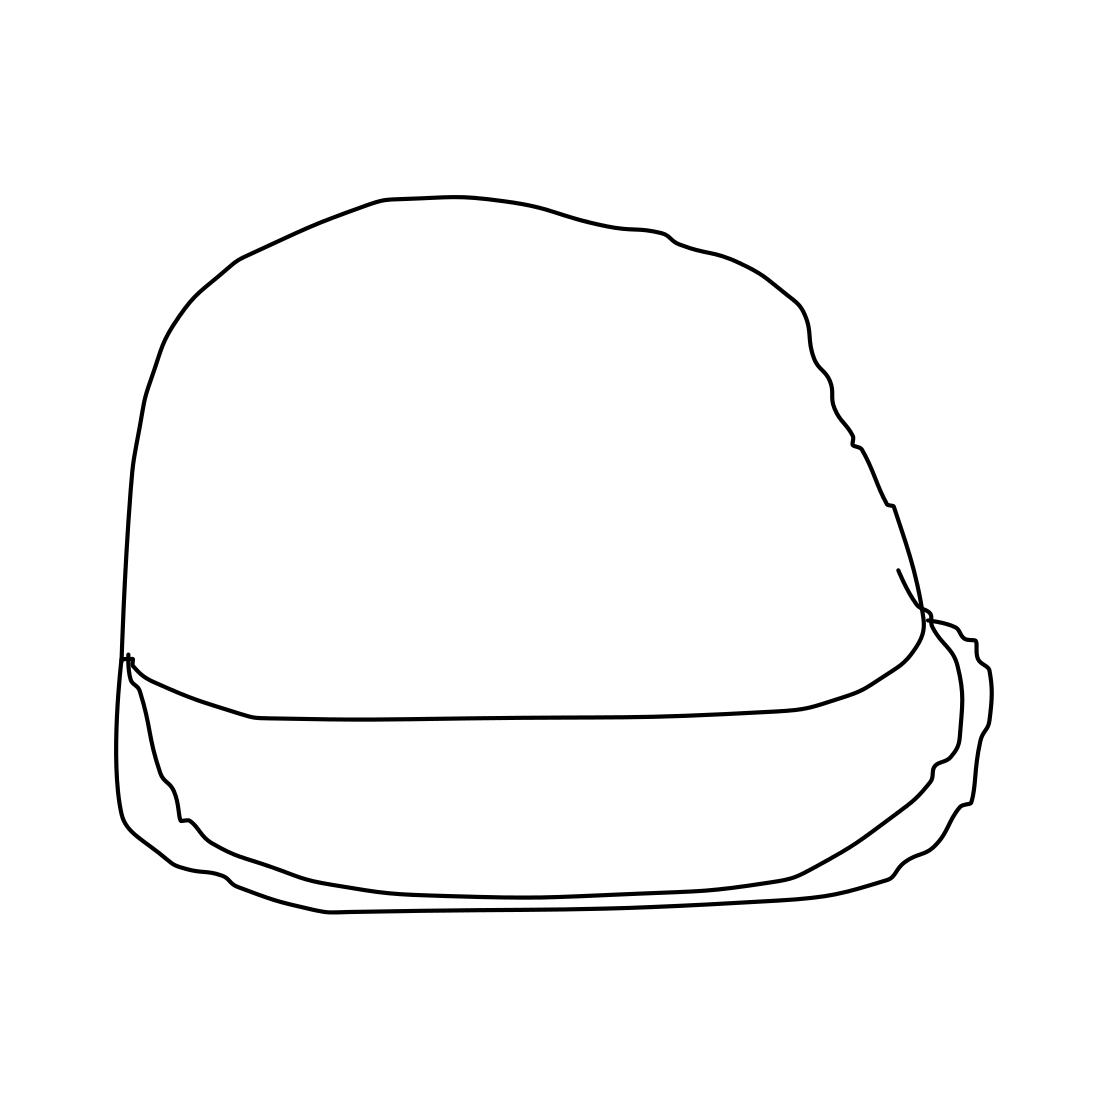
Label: helmet